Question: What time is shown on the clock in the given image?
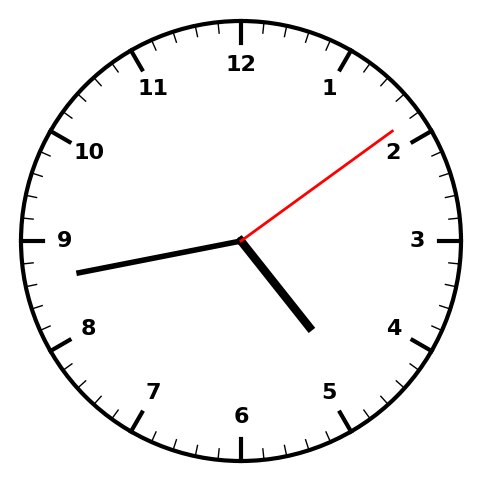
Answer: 04:43:09